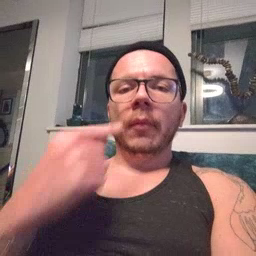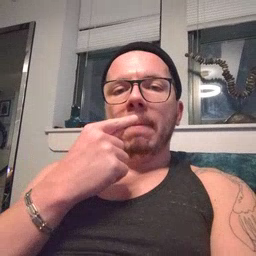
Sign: lips